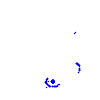
Particle: proton